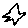
Label: star